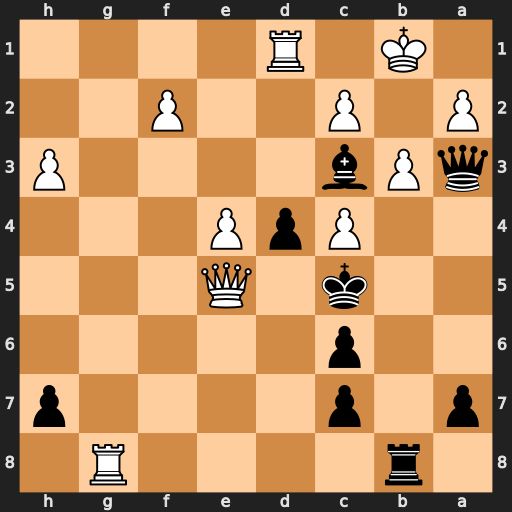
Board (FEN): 1r4R1/p1p4p/2p5/2k1Q3/2PpP3/qPb4P/P1P2P2/1K1R4
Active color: b
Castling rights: -
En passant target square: -
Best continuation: Kb6 Qxd4+ Bxd4 Rxb8+ Kc5 Rxd4 Kxd4